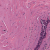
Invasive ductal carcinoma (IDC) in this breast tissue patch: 0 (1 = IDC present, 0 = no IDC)